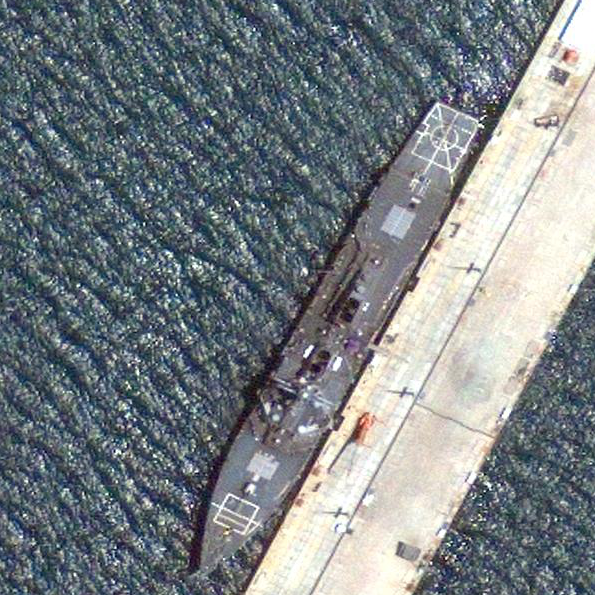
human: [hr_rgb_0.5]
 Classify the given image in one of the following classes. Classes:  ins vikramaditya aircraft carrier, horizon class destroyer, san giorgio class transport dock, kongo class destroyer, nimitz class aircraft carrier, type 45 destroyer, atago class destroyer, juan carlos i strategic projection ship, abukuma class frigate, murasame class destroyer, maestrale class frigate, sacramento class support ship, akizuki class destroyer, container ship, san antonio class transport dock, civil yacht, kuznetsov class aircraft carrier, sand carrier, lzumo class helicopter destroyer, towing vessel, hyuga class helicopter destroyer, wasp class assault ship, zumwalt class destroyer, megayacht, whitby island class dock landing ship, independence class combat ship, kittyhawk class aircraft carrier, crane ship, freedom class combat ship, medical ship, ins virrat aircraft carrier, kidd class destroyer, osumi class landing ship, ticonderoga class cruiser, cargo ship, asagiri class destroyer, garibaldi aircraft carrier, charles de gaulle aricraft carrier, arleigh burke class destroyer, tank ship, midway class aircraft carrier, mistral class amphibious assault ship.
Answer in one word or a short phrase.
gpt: Arleigh Burke class destroyer